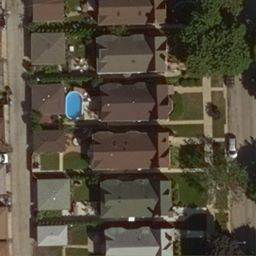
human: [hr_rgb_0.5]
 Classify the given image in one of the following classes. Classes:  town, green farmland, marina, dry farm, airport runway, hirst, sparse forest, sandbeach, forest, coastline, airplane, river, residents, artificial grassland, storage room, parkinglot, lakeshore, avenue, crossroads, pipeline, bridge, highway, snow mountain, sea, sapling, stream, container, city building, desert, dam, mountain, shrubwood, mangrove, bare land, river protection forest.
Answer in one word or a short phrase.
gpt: residents